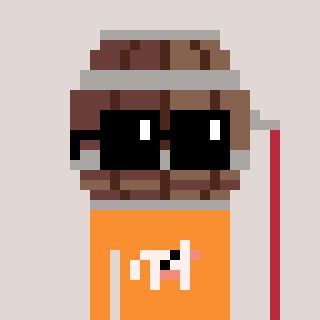
a pixel art character with square black sunglasses, a wine barrel-shaped head and a orange-colored body on a warm background